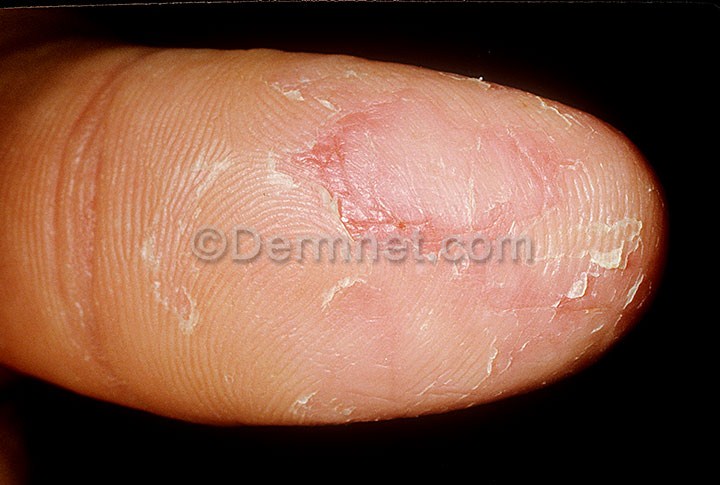
Disease: Eczema Photos